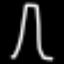
Label: The Eiffel Tower